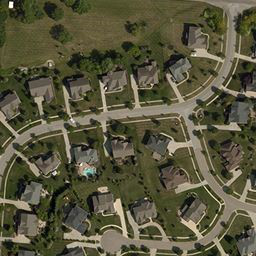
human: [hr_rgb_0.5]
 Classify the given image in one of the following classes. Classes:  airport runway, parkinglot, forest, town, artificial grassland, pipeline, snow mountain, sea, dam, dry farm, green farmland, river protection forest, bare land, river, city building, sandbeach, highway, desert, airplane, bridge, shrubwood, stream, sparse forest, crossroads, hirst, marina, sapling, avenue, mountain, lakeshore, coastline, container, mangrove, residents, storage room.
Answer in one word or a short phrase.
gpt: town